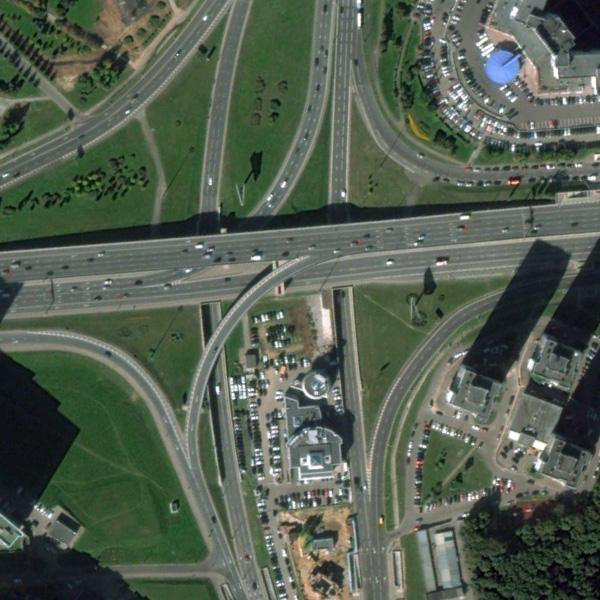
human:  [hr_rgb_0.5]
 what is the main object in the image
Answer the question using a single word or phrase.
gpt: viaduct